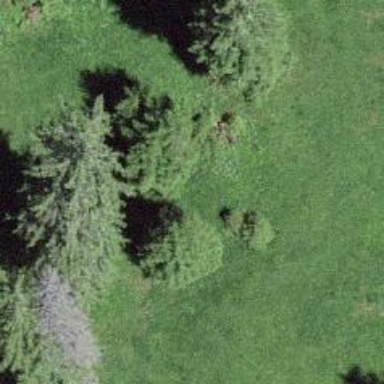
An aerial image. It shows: Single tag "natural: tree."